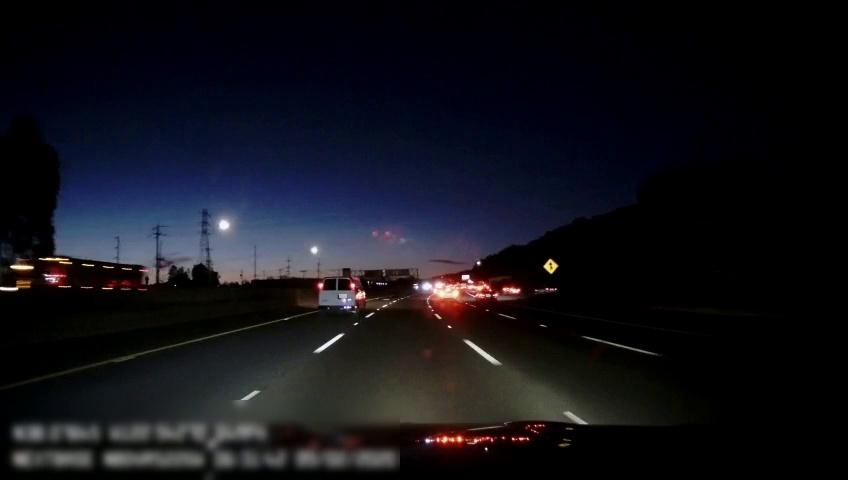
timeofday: Night
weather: Other
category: Drivable Space
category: Vehicles | Car
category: Vehicles | Van
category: Vehicles | Car
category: Vehicles | Car
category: Vehicles | Truck
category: Lanes | Alternate Lane
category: Lanes | Alternate Lane
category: Lanes | Alternate Lane
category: Lanes | Alternate Lane
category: Lanes | Alternate Lane
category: Traffic | Signs